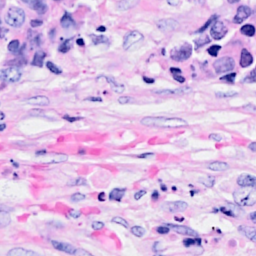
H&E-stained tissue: Breast